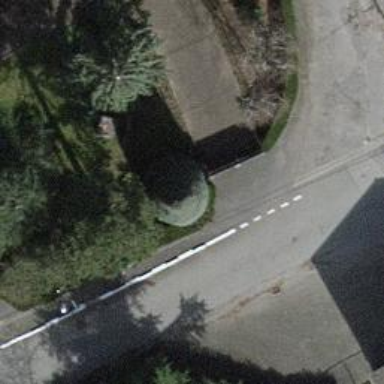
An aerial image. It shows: Gate.